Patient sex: M
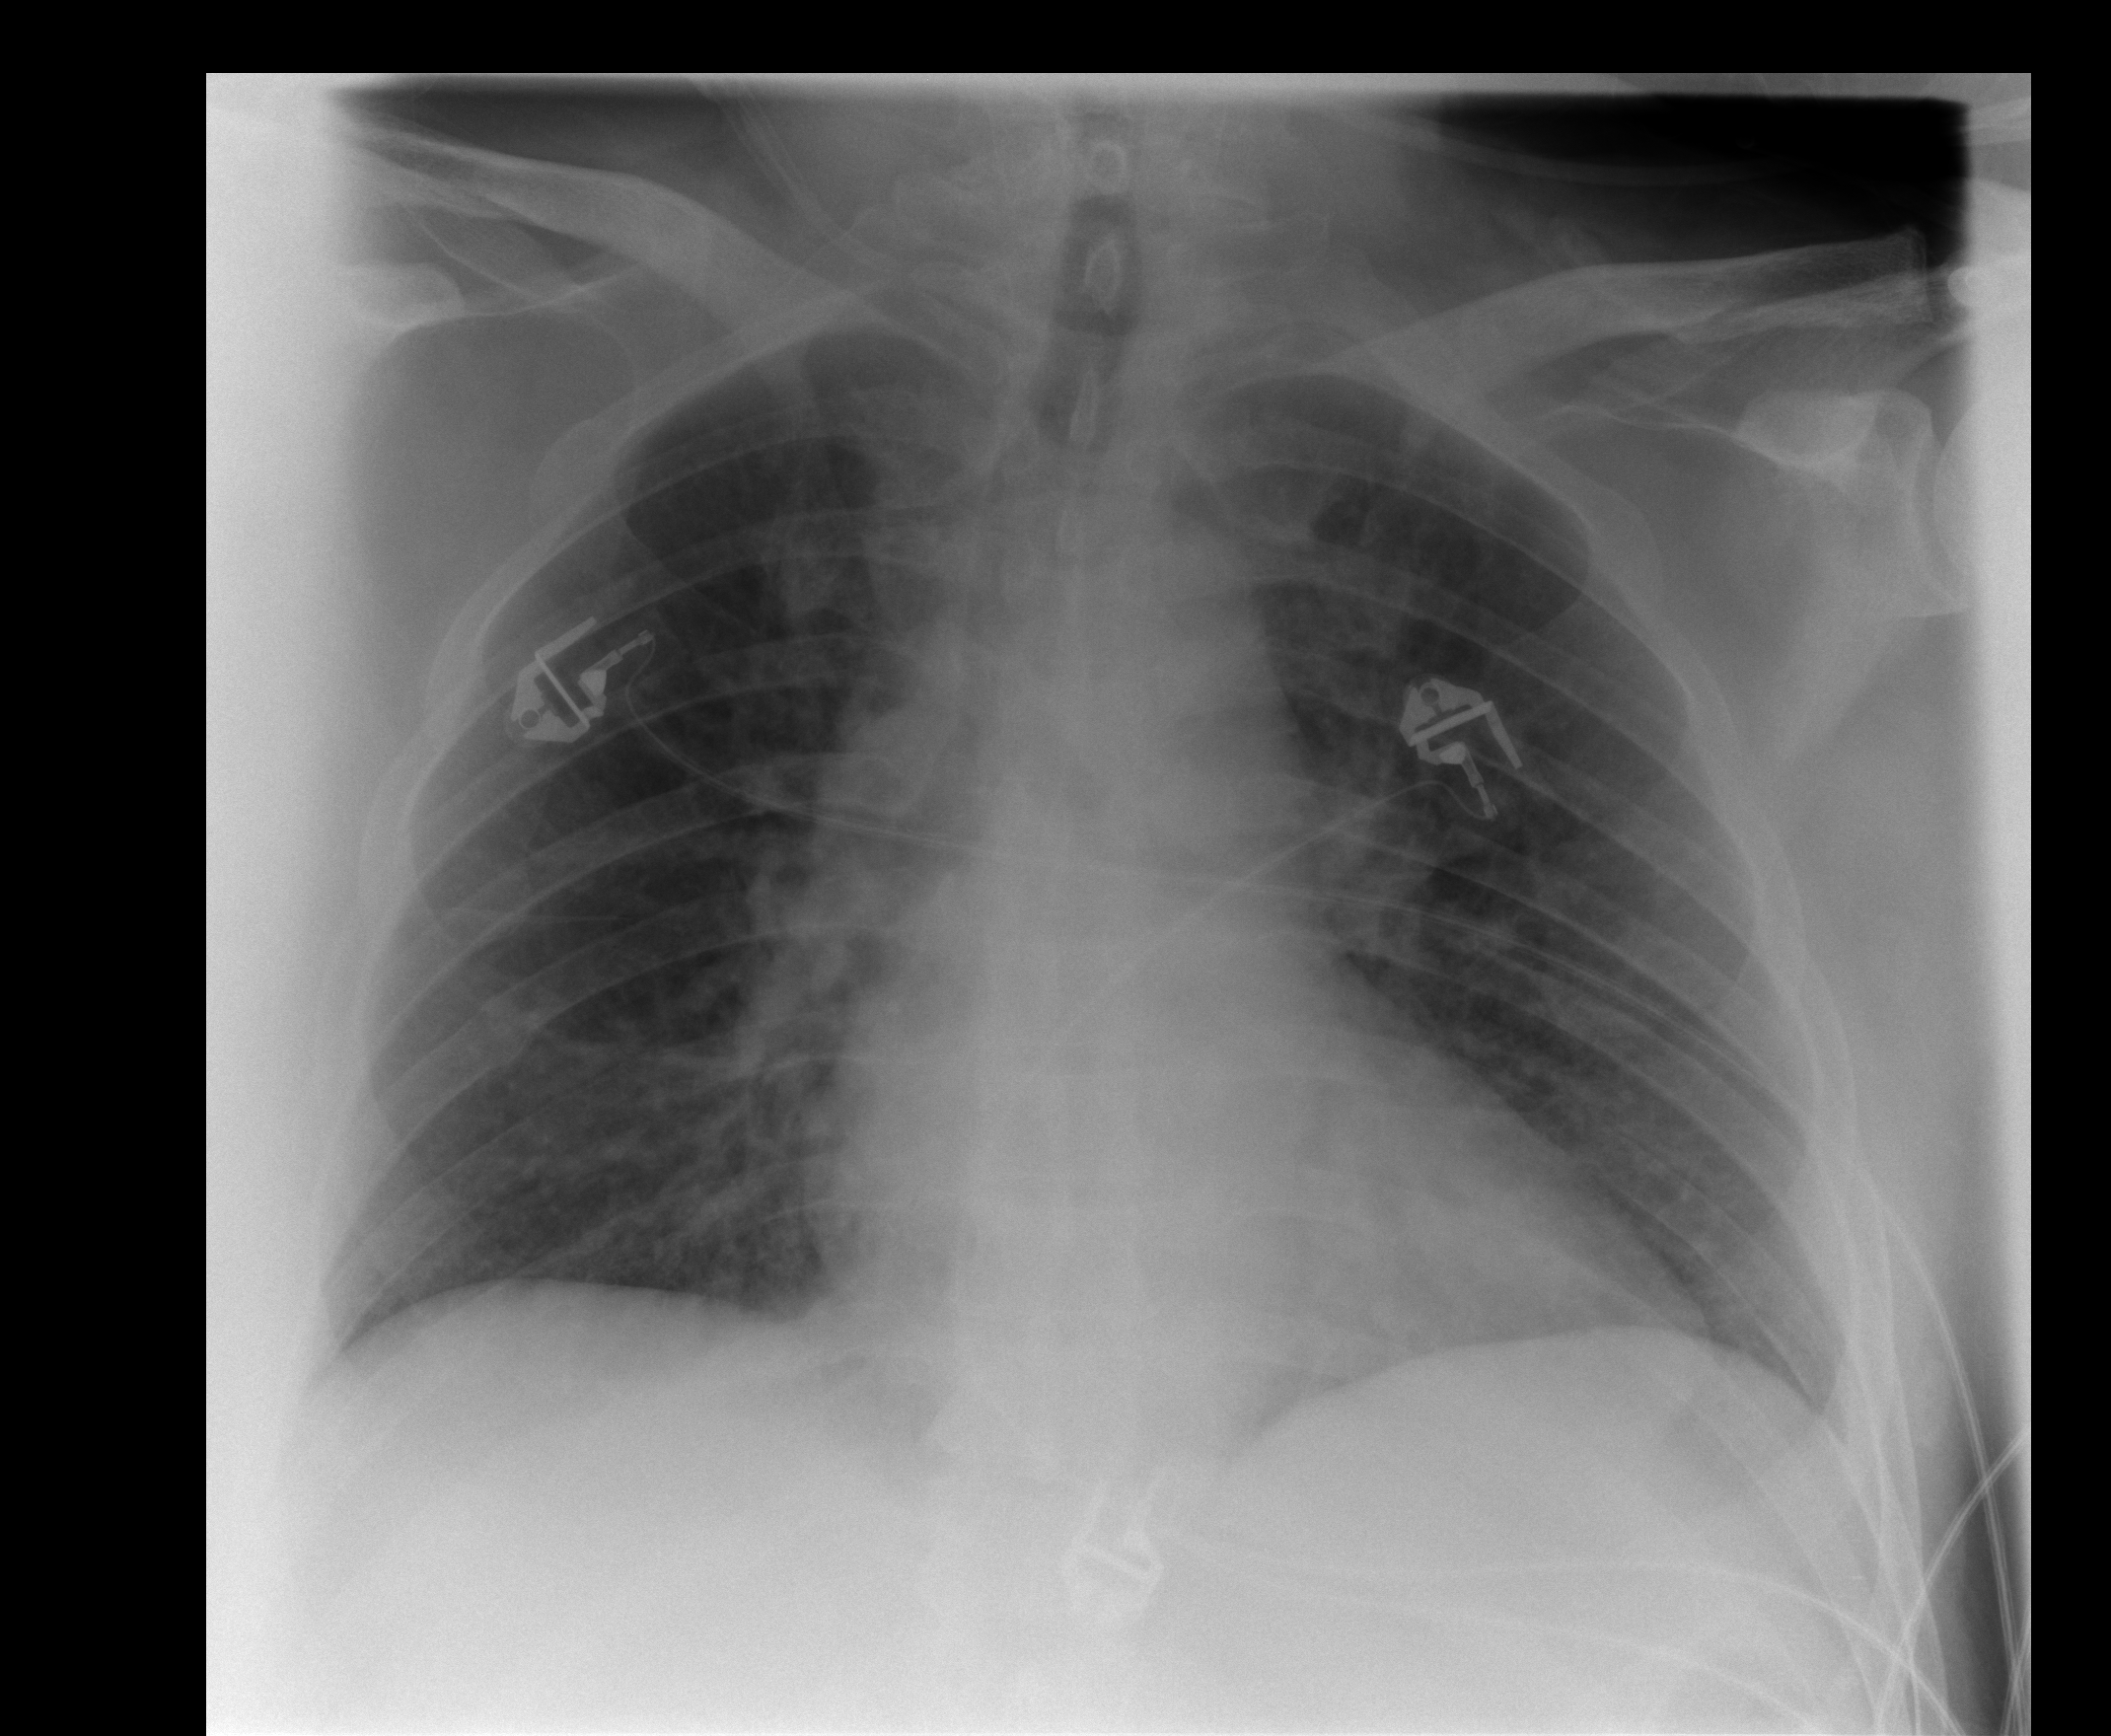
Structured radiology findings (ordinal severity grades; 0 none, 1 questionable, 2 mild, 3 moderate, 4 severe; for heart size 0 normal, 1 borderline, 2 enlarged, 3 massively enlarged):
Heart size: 0
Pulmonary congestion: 2
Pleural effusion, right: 0
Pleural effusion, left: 0
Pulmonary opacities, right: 0
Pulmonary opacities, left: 0
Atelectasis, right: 2
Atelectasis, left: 2